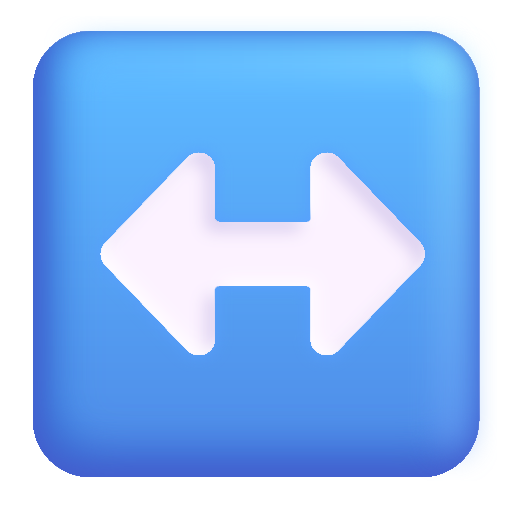
left right arrow color